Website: home-depot
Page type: payment
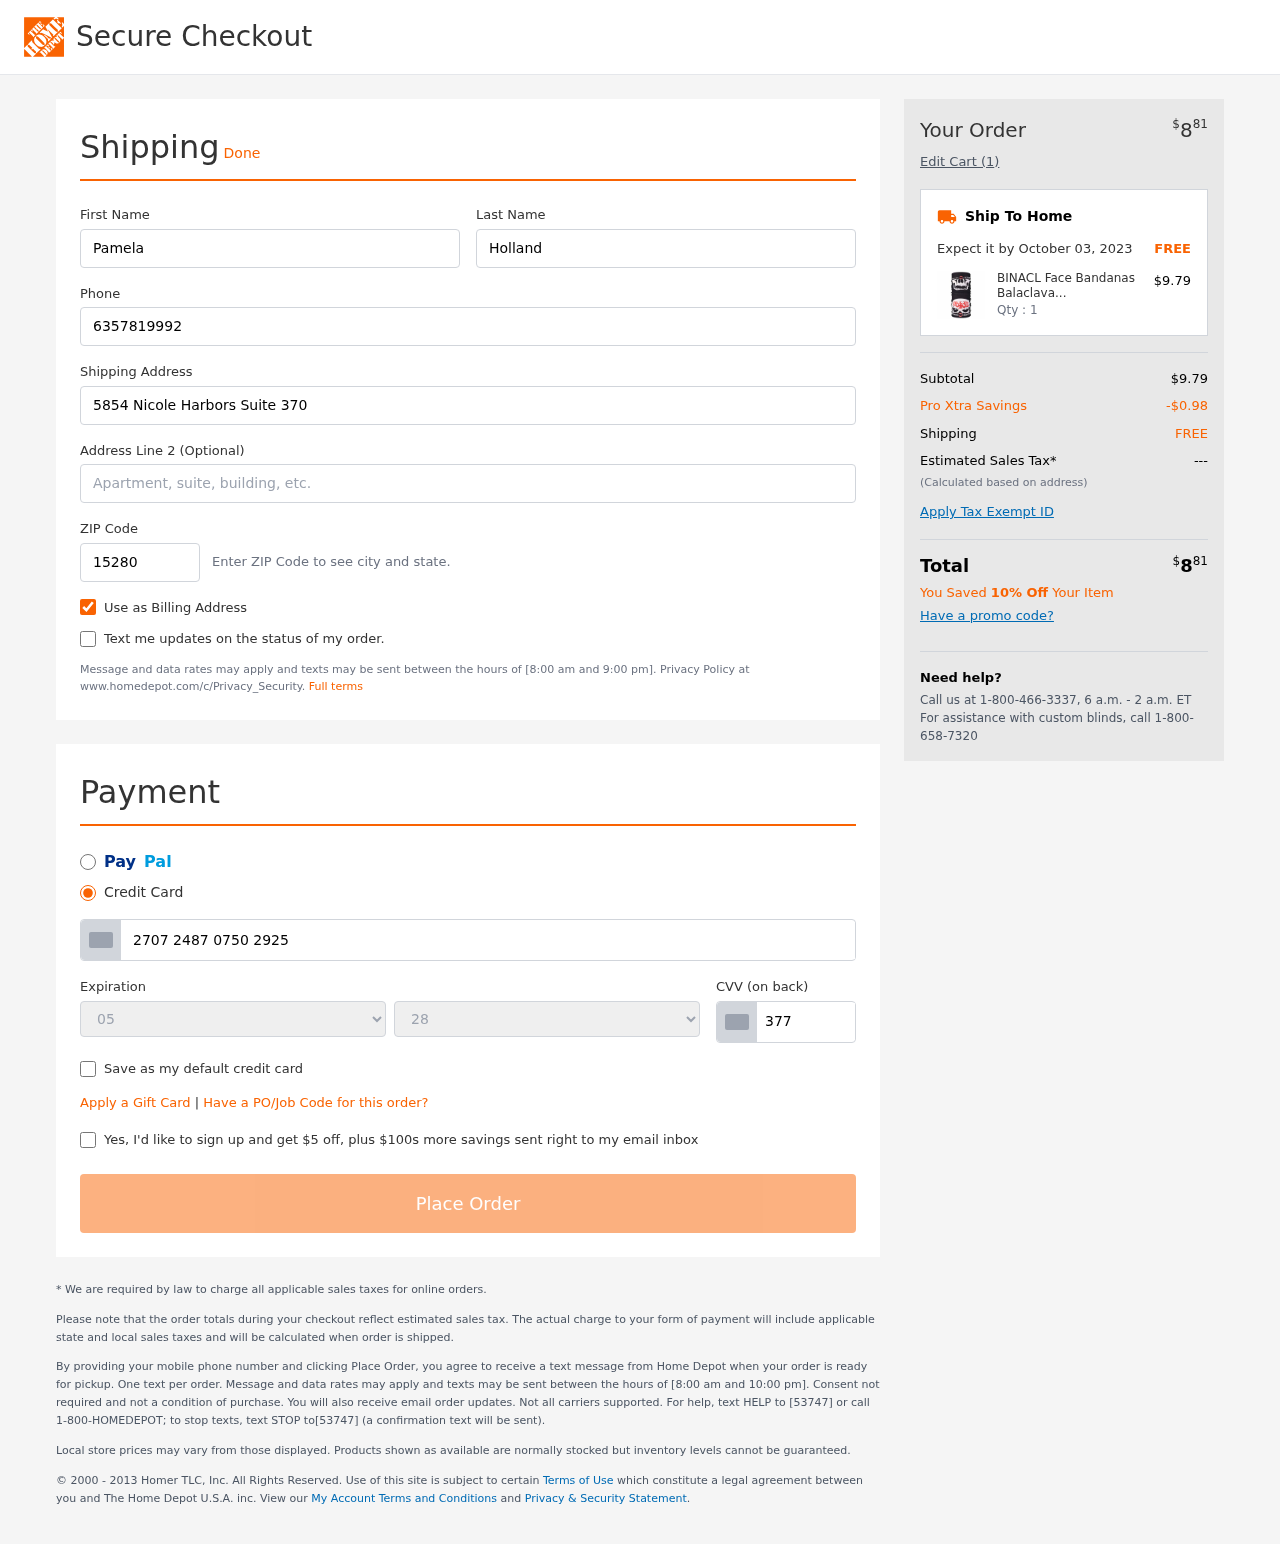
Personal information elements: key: PII_CARD_CVV
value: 377
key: PII_CARD_EXPIRY_MONTH
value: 05
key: PII_CARD_EXPIRY_YEAR
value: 28
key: PII_CARD_NUMBER
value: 2707 2487 0750 2925
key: PII_FIRSTNAME
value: Pamela
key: PII_LASTNAME
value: Holland
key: PII_PHONE
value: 6357819992
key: PII_POSTCODE
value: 15280
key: PII_STREET
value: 5854 Nicole Harbors Suite 370
Product elements: key: PRODUCT1_NAME
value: BINACL Face Bandanas Balaclava, Unisex Neck Gaiter Scarf Novelty Stretchable Wind Sun UV Protection
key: PRODUCT1_PRICE
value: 9.79
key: PRODUCT1_QUANTITY
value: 1
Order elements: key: ORDER_TOTAL
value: $881
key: ORDER_NUM_ITEMS
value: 1
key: ORDER_DELIVERY_DATE
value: October 03, 2023
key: ORDER_SUBTOTAL
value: $9.79
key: ORDER_DISCOUNT
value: -$0.98
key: ORDER_SHIPPING_COST
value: FREE